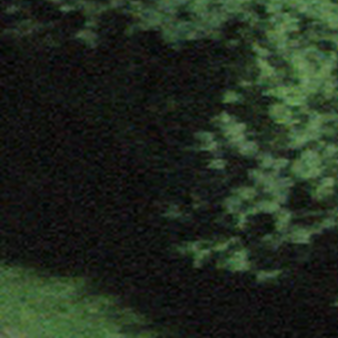
Label: other